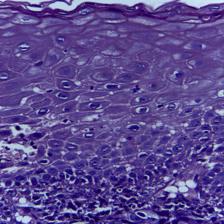
Diagnosis: OSCC